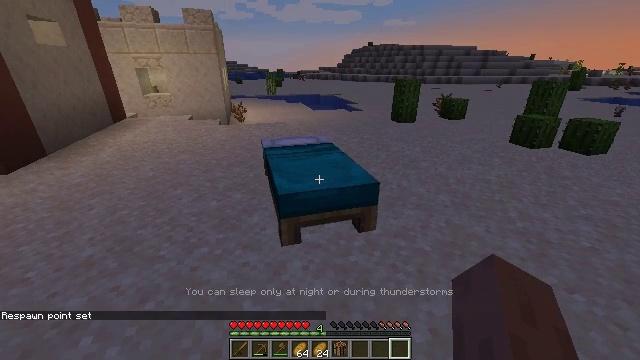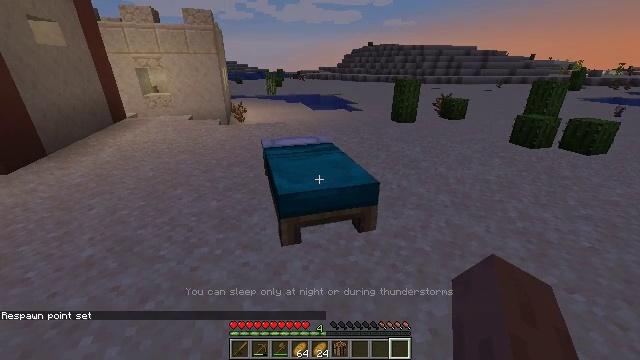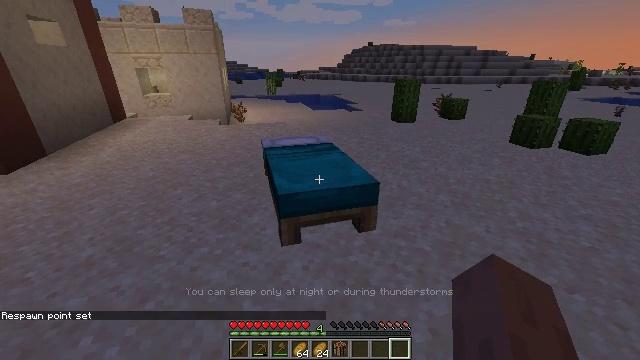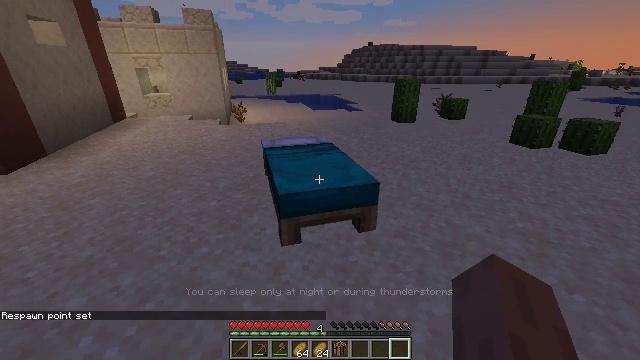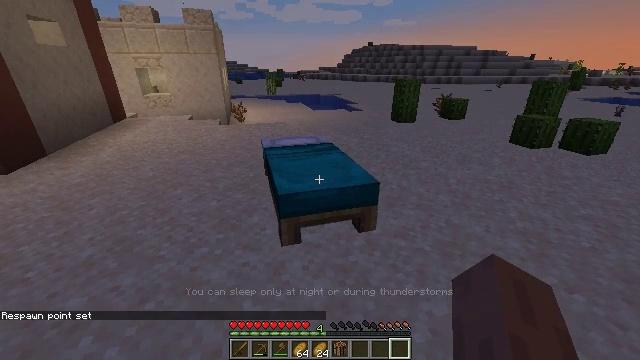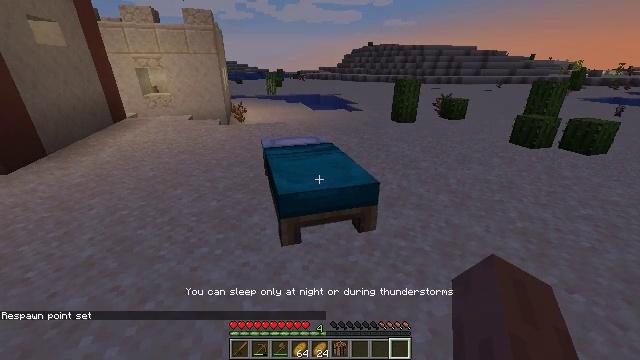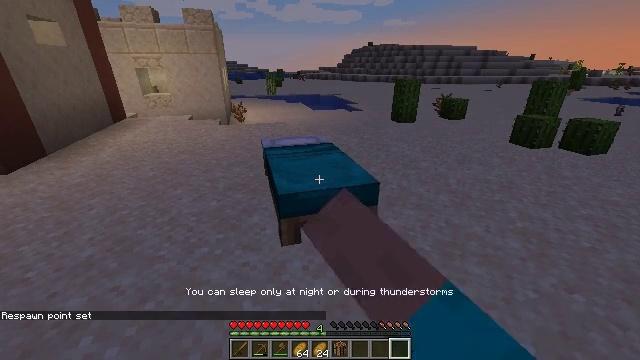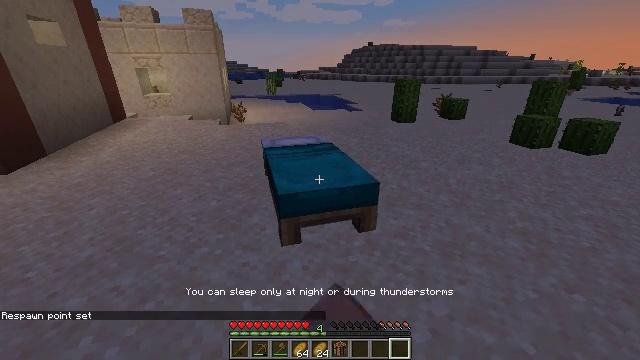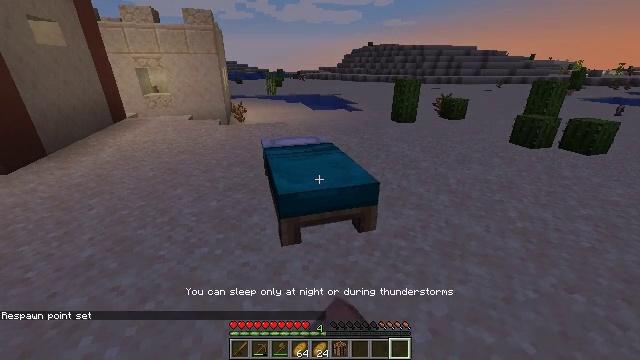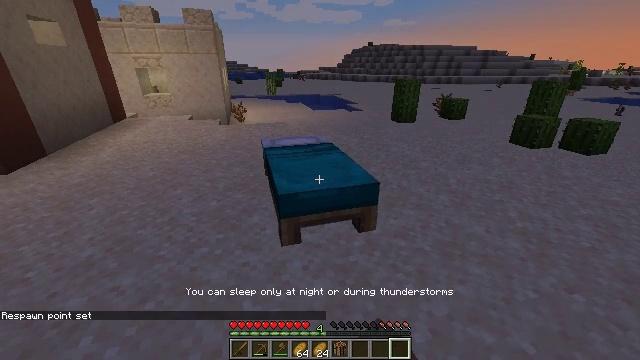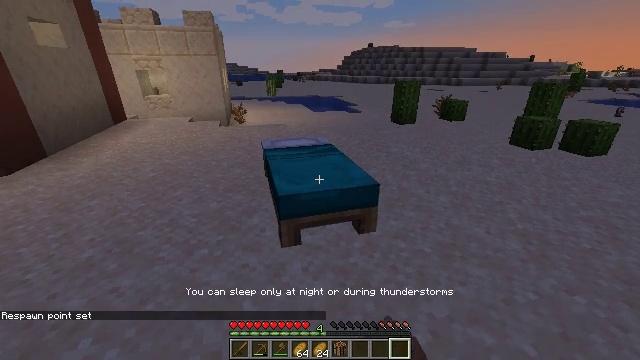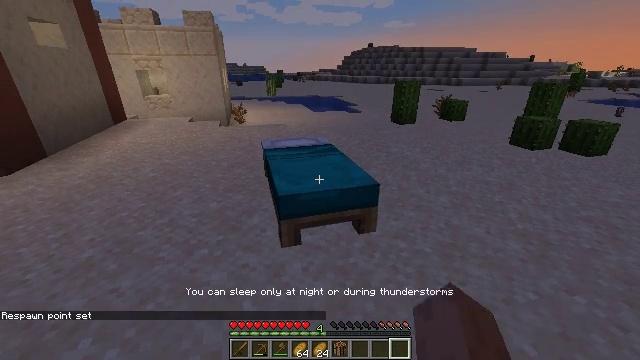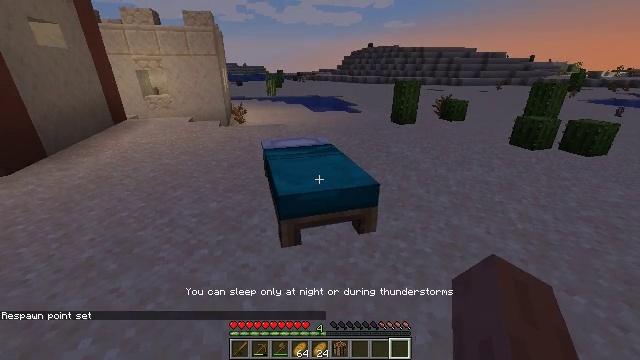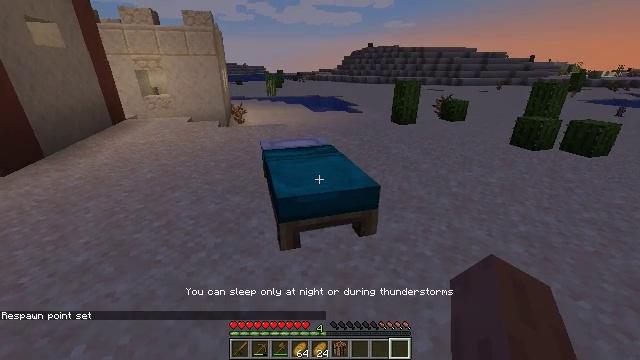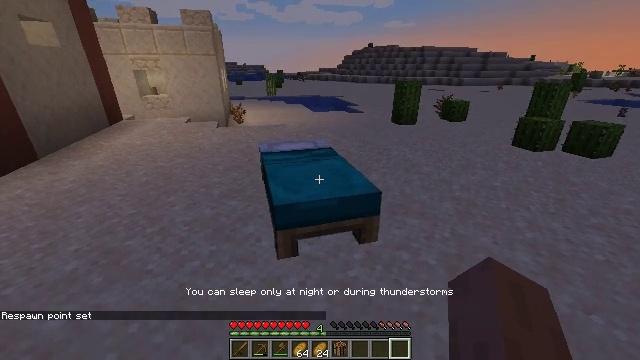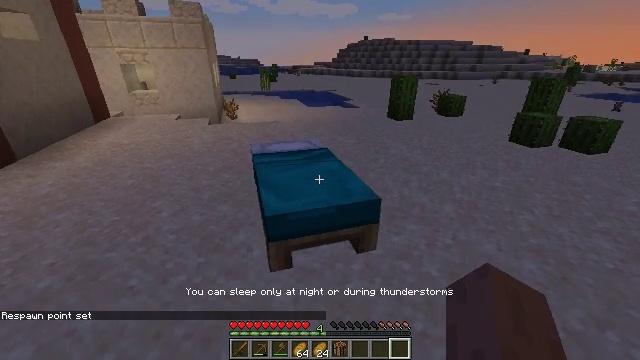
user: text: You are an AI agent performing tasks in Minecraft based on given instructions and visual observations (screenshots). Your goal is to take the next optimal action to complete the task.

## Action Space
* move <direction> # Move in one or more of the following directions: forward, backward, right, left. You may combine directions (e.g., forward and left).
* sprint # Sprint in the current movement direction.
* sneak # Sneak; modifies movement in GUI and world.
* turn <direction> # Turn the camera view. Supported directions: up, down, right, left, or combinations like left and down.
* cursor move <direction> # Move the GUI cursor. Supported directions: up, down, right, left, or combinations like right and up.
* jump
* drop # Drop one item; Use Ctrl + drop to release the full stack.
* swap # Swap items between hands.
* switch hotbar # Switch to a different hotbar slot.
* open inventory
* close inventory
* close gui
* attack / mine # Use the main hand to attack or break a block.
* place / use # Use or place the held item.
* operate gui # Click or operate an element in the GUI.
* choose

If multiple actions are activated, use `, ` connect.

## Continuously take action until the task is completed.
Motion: motion action
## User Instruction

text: Break the cyan bed to collect it.
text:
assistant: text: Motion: attack / mine and use / place
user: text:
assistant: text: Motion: attack / mine and use / place
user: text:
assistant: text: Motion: attack / mine
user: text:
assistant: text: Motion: attack / mine
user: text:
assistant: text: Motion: attack / mine
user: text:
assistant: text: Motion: attack / mine
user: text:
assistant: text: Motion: attack / mine
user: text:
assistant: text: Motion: attack / mine
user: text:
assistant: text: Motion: attack / mine
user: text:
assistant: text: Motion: attack / mine
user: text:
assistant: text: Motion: attack / mine
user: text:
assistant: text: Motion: attack / mine
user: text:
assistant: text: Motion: move forward, attack / mine
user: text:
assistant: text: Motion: move forward, attack / mine
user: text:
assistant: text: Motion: move forward, turn right and down, attack / mine
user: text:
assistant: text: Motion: move forward, turn right and down, attack / mine
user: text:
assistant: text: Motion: attack / mine
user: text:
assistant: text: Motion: attack / mine
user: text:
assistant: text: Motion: attack / mine
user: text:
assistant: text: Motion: attack / mine
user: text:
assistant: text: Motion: attack / mine
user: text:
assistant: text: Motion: turn left and down, attack / mine
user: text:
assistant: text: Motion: attack / mine
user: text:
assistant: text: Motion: turn down, attack / mine
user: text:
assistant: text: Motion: attack / mine
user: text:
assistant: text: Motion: attack / mine
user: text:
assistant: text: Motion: attack / mine
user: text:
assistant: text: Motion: no_op
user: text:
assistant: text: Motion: attack / mine
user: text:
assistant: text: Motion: attack / mine